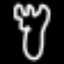
Label: fork